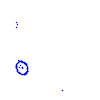
Particle: kaon